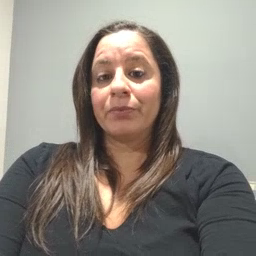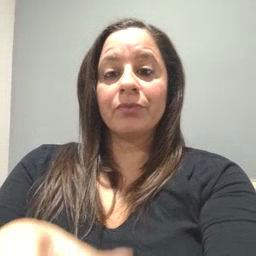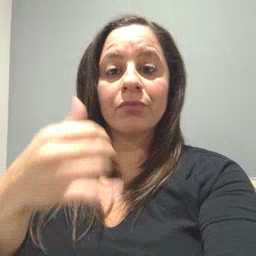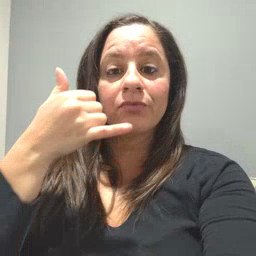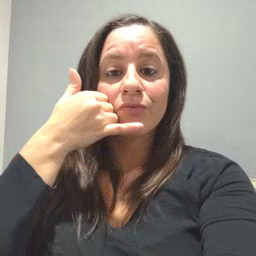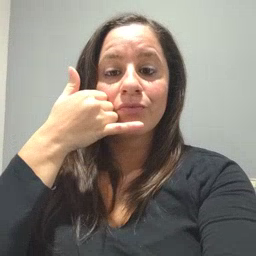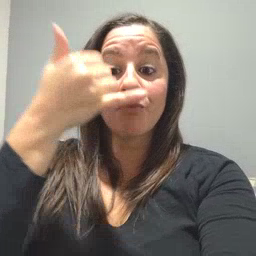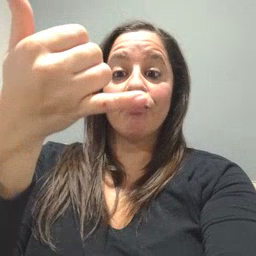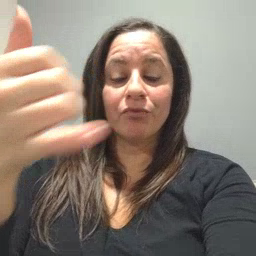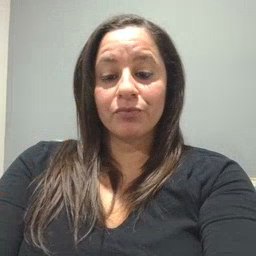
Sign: callonphone